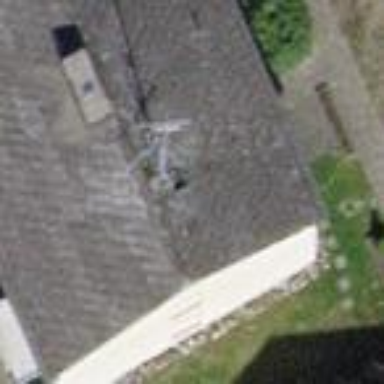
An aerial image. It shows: Building with tiled roof.